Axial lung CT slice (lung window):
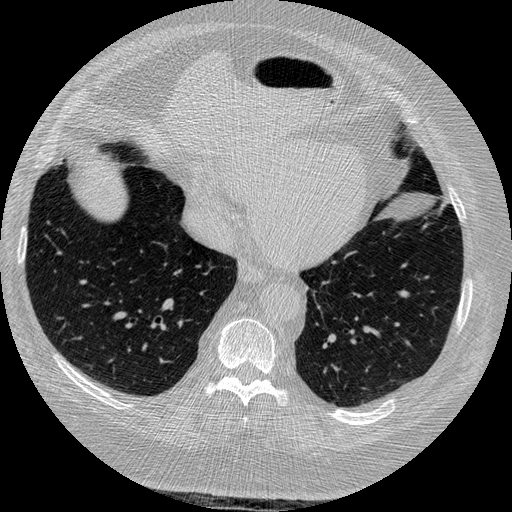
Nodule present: no